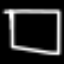
Label: square